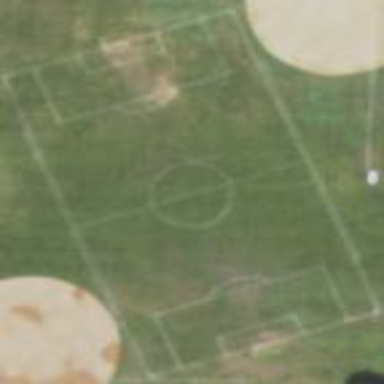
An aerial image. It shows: Soccer pitch for outdoor sports and leisure activities.